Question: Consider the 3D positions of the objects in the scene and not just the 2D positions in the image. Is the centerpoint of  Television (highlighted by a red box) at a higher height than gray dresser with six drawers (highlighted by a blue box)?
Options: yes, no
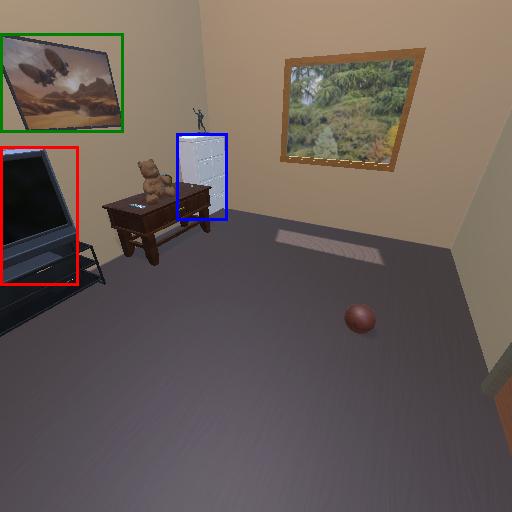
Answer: yes